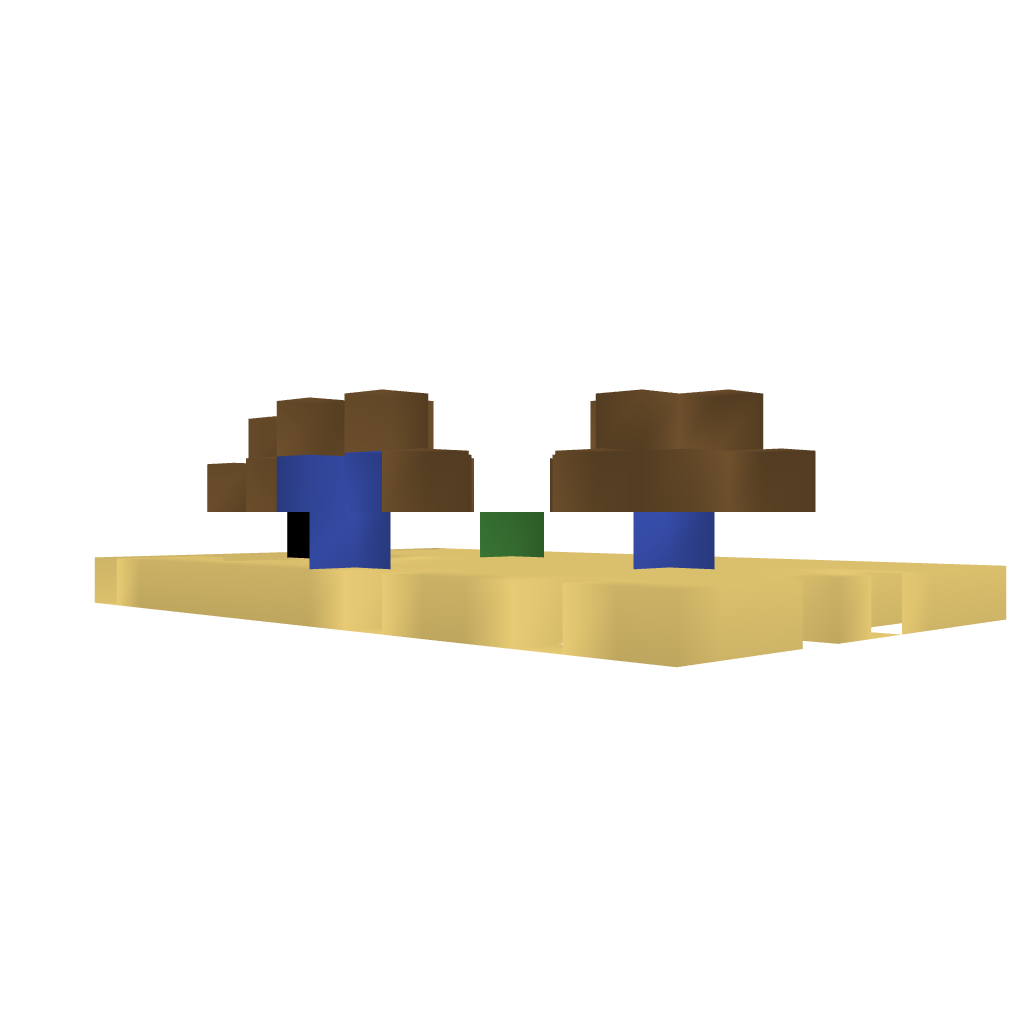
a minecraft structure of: Infinate Music Machine bad low quality